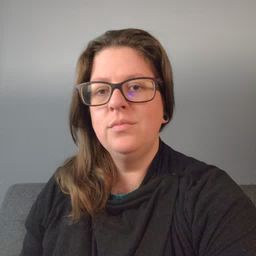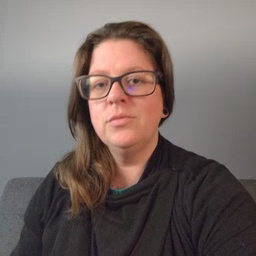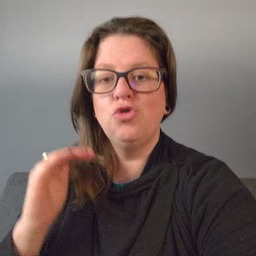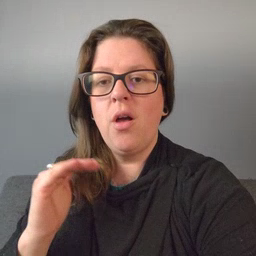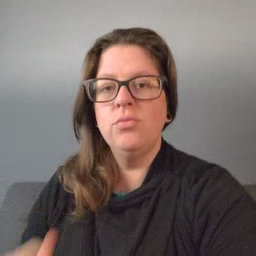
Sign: child